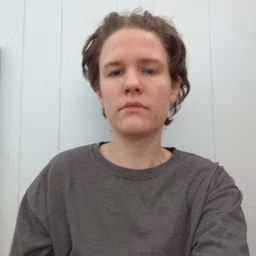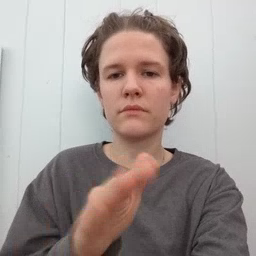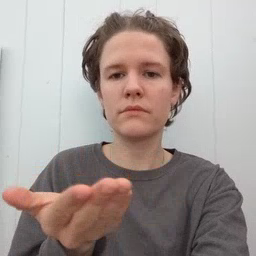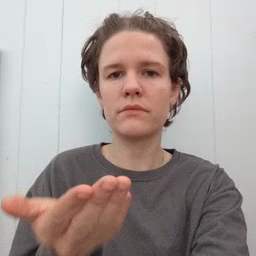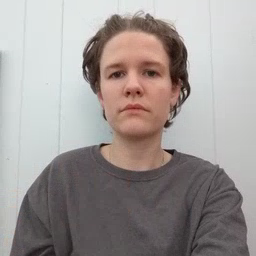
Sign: book